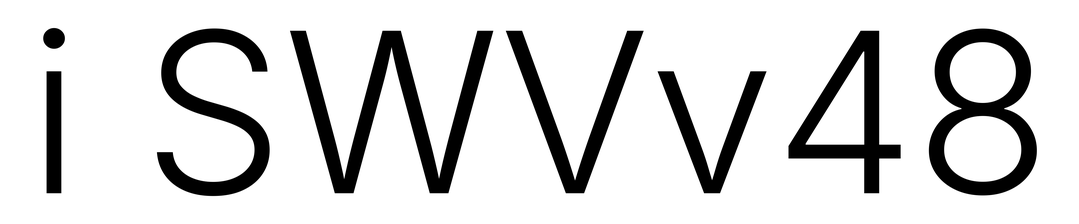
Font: Inter_Light